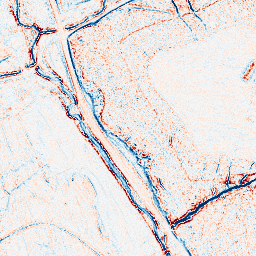
Category: edge_preserving
Decomposition family: anisotropic_diffusion
Decomposition parameters: iterations: 5
kappa: 10
gamma: 0.15
Upsampling method: edge_directed
Upsampling parameters: scale: 2
Upsampling scale: 2